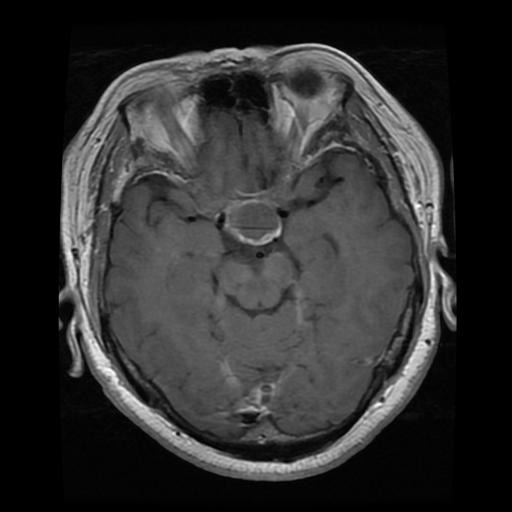
Label: pituitary